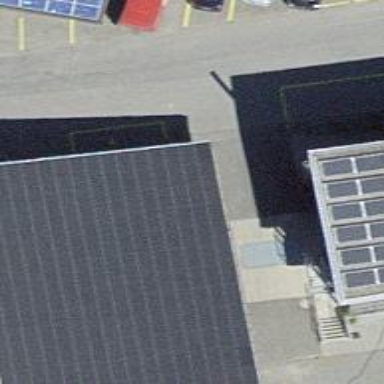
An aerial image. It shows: Charging station.